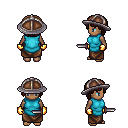
a pixel art fantasy rpg character, female body template, human, dark skin, teal tunic, robe skirt, brown pageboy hairstyle, chain helm, gold gloves, dagger, four views (front, back, left, right), 2x2 character sprite sheet, small pixel art, hard edges, no anti-aliasing